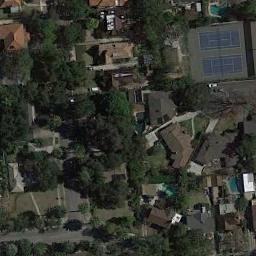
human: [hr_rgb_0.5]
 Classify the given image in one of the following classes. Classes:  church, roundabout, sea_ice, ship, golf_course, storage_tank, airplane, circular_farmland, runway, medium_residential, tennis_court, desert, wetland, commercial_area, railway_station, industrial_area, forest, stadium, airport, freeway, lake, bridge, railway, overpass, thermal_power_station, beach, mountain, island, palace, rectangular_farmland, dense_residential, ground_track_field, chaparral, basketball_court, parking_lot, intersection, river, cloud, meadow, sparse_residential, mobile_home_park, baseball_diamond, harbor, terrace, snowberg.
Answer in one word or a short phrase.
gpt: tennis_court